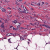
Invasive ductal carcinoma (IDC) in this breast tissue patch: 1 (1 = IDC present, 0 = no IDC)